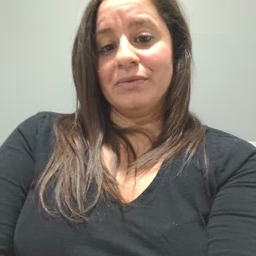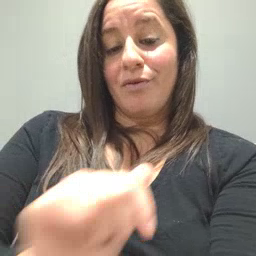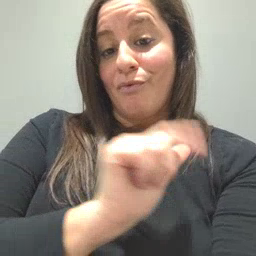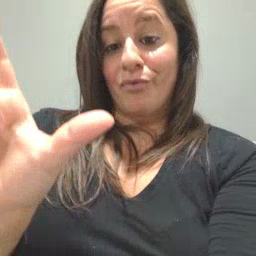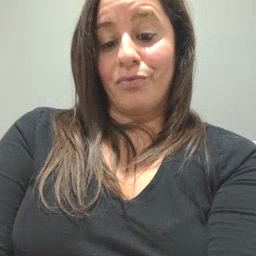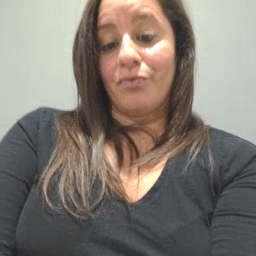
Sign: all